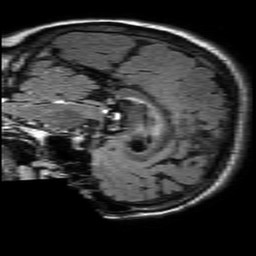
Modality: FLAIR
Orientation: sagittal
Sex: female
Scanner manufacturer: philips
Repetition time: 11 s
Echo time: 0.125 s